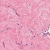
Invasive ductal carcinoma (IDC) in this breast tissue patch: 0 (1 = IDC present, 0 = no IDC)